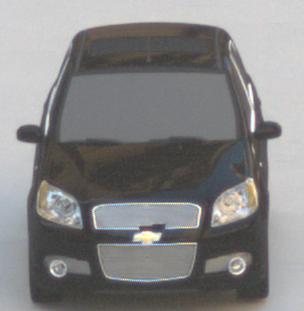
Make: Chevrolet
Model: Aveo 1.2
Detailed model: Aveo
Model produced from: 2008/06
Model produced until: 2011/01
Doors: 3
Color: black
Road condition: dry road
Daytime: morning or afternoon
Contrast: low contrast